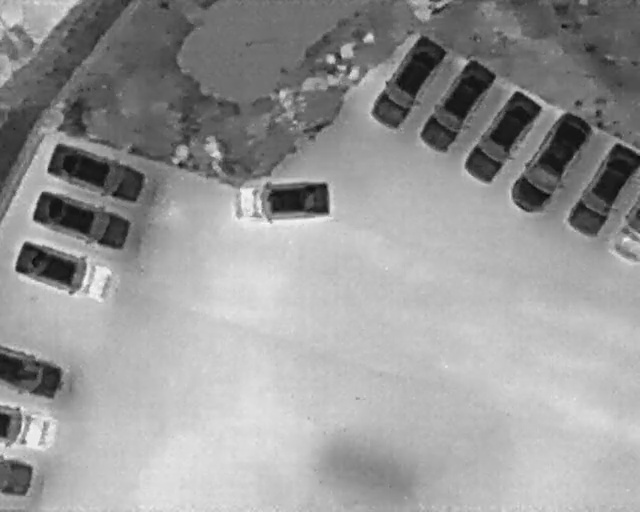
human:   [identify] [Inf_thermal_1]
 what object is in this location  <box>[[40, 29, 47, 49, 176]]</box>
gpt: <ref>1 large car at the center</ref>

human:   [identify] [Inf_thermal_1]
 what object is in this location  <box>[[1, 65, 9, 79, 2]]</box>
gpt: <ref>1 large car at the bottom left</ref>

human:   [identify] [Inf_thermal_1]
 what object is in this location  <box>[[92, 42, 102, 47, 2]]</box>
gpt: <ref>1 medium car at the right</ref>